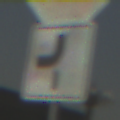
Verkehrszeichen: VerlaufVorfahrtsstrasse7
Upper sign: Stop
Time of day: MorningAfternoon
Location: Outdoor (Suburban)
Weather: Clear
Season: NotSpecified
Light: Natural